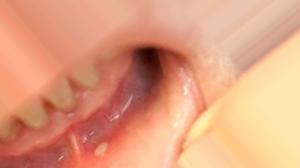
Condition: Mouth Ulcer